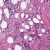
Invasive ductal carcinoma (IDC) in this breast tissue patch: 1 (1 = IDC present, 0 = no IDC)